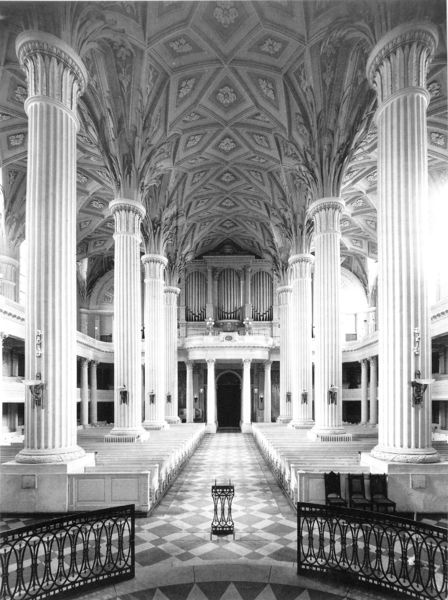
Titel: Nikolaikirche in Leipzig
Künstler: Johann Carl Friedrich Dauthe
Standort: Leipzig
Institution: Nikolaikirche
Schlagwörter: dunkel, schatten, weiß, fenster, grau, hell, kariert, lampen, licht, marmor, pfeiler, raum, schwarz, stuhl, stühle, säule, säulen, blick, muster, ornament, architektur, barock, sockel, stein, innenraum, gitter, kirche, boden, decke, gotik, rechts, oval, kanneliert, kannelierung, balkon, schiff, schiffe, ecke, sitz, sitze, ansicht, fußboden, bank, empore, saal, kuppel, verzierung, stuck, geländer, podest, halle, foto, fotografie, photographie, rechtecke, eingang, gang, gewölbe, stern, balustrade, dom, rippen, schwarz weiss, sterne, kacheln, mosaik, altar, bänke, kapitelle, kathedrale, langhaus, kapitell, photo, quadrate, geometrisch, rauten, chorschranke, kirchenbank, kirchenschiff, kreuzrippen, lettner, mittelgang, mittelschiff, orgel, bestuhlung, dreischiffig, gotisch, fluchtpunkt, chor, ausgang, kassettendecke, basis, dorisch, steinboden, fotographie, kannelüren, pfeifen, netz, leipzig, englisch, kannelure, hallenkirche, vierung, kanelüren, bankreihen, kannelur, bauschmuck, englische gotik, kannellierung, kathedralbau, kircheninnenraum, orgelpfeifen, irche, sterngewölbe, blattkapitell, kirchenorgel, thomaskirche